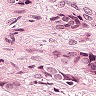
Metastatic tissue present: yes